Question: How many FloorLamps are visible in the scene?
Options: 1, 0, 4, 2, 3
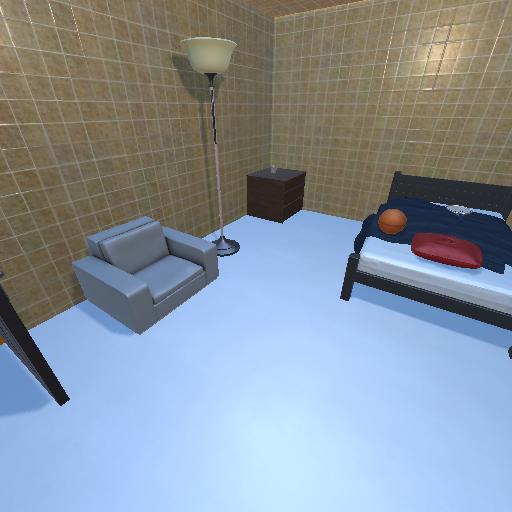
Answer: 1